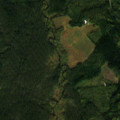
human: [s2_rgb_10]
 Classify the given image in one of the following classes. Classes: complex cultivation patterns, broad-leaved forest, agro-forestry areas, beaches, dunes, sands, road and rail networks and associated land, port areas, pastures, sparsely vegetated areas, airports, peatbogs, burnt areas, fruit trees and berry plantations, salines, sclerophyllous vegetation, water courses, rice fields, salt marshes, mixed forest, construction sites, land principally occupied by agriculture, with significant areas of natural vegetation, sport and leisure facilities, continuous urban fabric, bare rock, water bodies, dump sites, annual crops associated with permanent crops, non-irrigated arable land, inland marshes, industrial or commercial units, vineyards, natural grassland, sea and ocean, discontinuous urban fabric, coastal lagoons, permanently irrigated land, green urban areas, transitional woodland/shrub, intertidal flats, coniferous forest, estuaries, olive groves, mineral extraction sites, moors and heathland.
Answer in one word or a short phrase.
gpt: coniferous forest, mixed forest, transitional woodland/shrub